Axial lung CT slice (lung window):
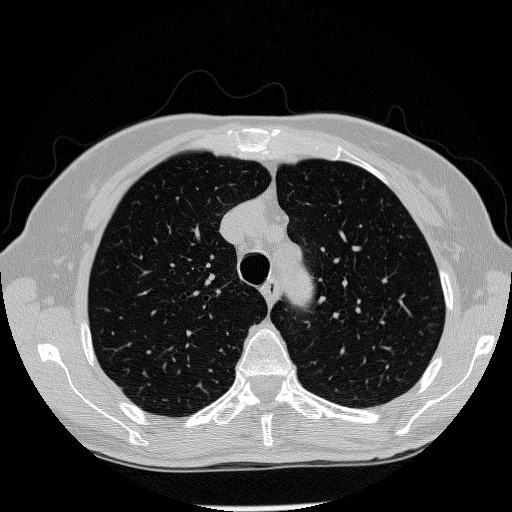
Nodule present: no